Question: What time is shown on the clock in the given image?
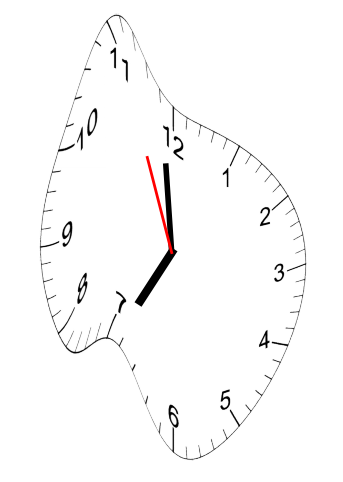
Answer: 06:58:56